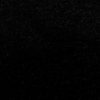
Label: not_dusty